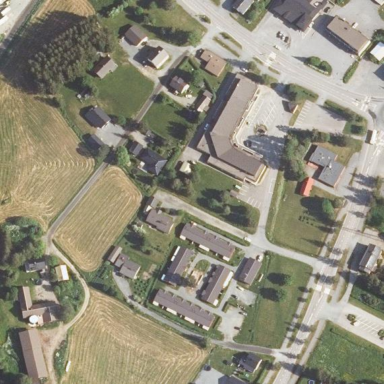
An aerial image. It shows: Residential area.